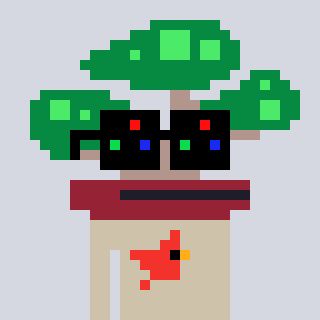
a pixel art character with square black sunglasses, a bonsai-shaped head and a bege-colored body on a cool background